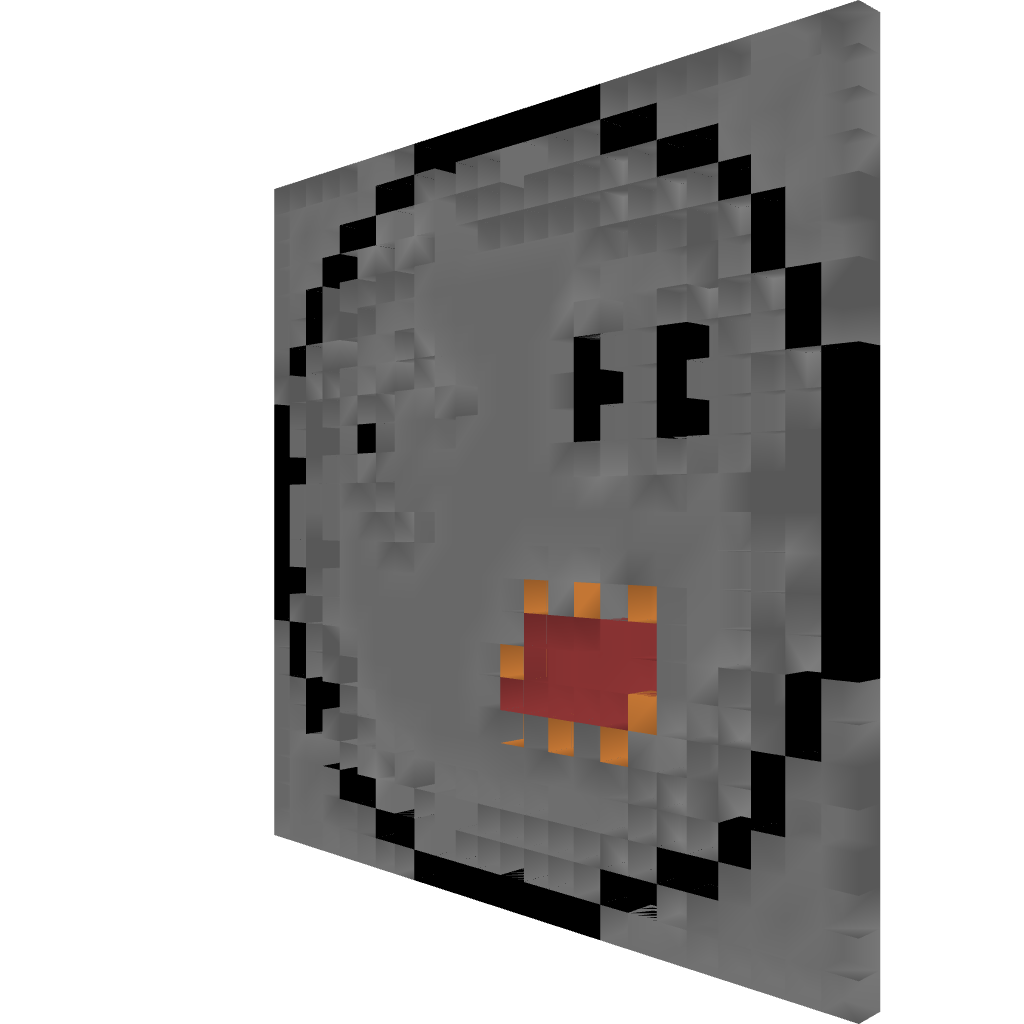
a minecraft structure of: Boo (Ghost) good quality